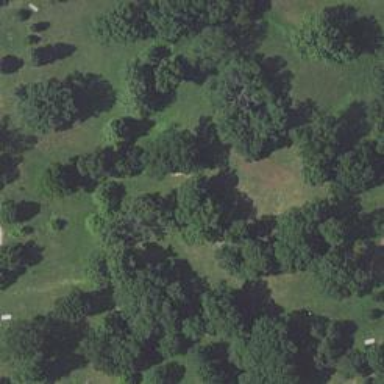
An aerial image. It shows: Disc golf basket.